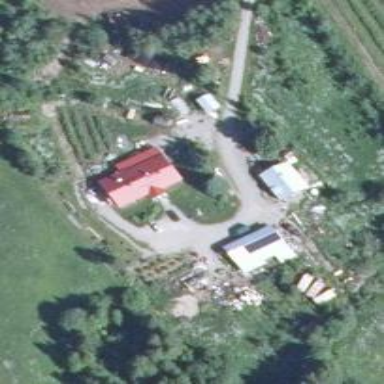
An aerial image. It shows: Farmyard area.